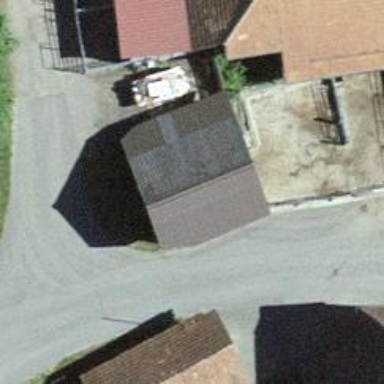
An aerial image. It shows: Rural barn.